Aerial crown-view tile of a tropical tree (Barro Colorado Island, Panama), acquired 20250818:
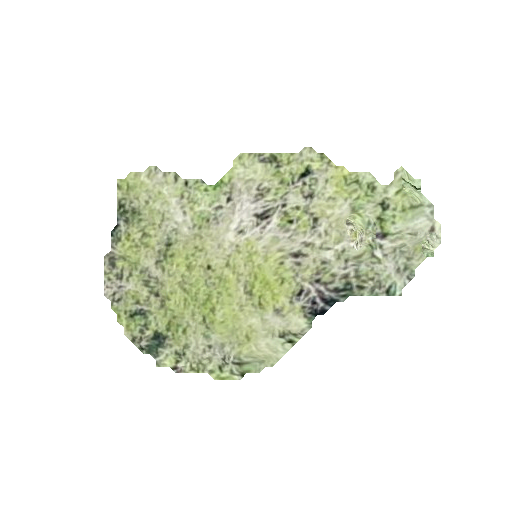
Species: Tabebuia rosea
GBIF accepted scientific name: Tabebuia rosea
Crown area: 75.817 m²